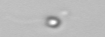
Label: nanoplankton_mix